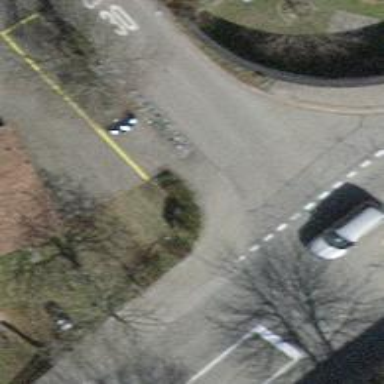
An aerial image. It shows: Kerb barrier.